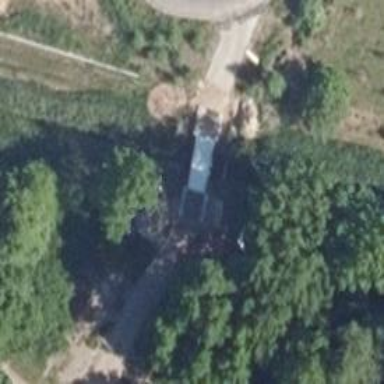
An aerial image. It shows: Metal bridge over path.